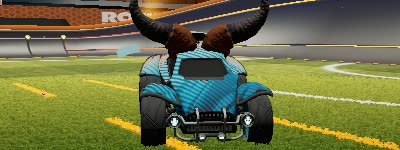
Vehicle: octane